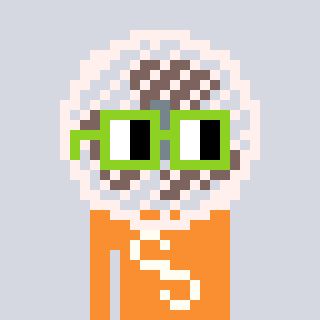
a pixel art character with square light green glasses, a fan-shaped head and a orange-colored body on a cool background